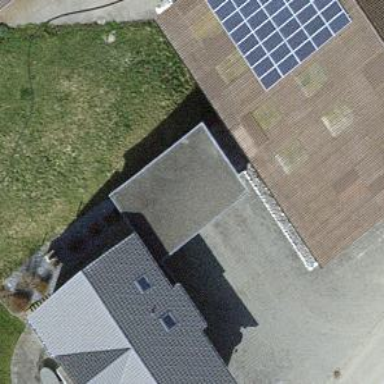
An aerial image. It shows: Group of garages.